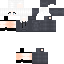
A female human skin with medium skin, wearing brown long hair dressed in a blue hoodie and black pants, featuring a closed mouth.